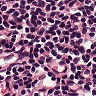
Metastatic tissue present: no